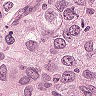
Metastatic tissue present: yes